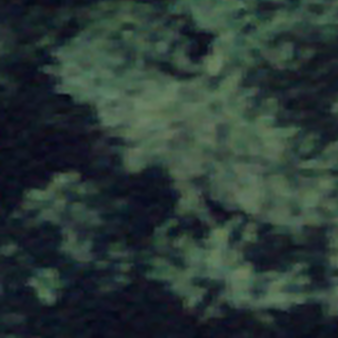
Label: other